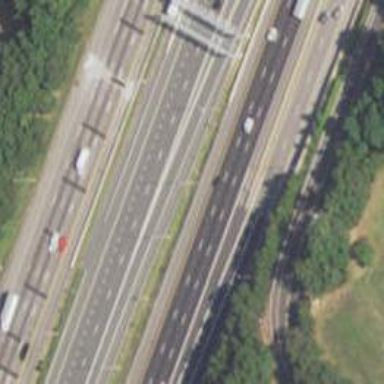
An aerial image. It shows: Motorway junction.